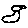
Label: bird